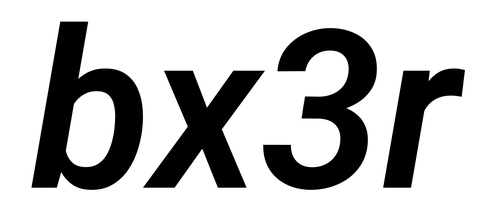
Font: Roboto-Italic_SemiBold_Italic